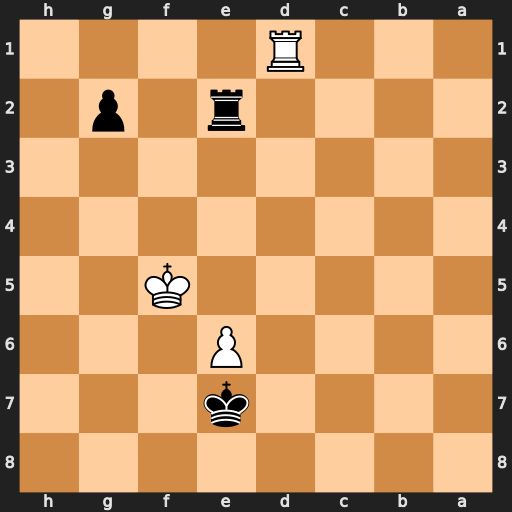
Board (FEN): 8/4k3/4P3/5K2/8/8/4r1p1/3R4
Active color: b
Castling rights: -
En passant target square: -
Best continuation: Rf2+ Ke5 Rf1